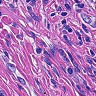
Metastatic tissue present: yes